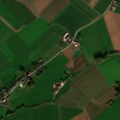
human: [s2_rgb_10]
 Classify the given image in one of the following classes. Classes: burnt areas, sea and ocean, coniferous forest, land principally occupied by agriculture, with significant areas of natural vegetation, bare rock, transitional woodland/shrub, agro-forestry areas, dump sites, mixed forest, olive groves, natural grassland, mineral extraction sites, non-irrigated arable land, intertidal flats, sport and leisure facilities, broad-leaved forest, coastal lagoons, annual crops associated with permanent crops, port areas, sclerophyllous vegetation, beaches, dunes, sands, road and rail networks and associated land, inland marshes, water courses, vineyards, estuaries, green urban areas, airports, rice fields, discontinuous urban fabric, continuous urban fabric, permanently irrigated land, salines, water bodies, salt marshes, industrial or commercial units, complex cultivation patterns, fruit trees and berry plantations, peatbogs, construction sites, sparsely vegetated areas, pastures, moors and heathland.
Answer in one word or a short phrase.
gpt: discontinuous urban fabric, non-irrigated arable land, pastures